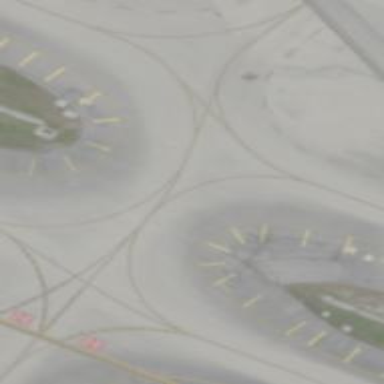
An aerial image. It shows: View of taxiway at the airport.